Interaction volume radius: 10 \u00c5
Interaction volume height: 15 \u00c5
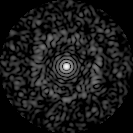
Disorder parameter: 0.8295